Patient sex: F
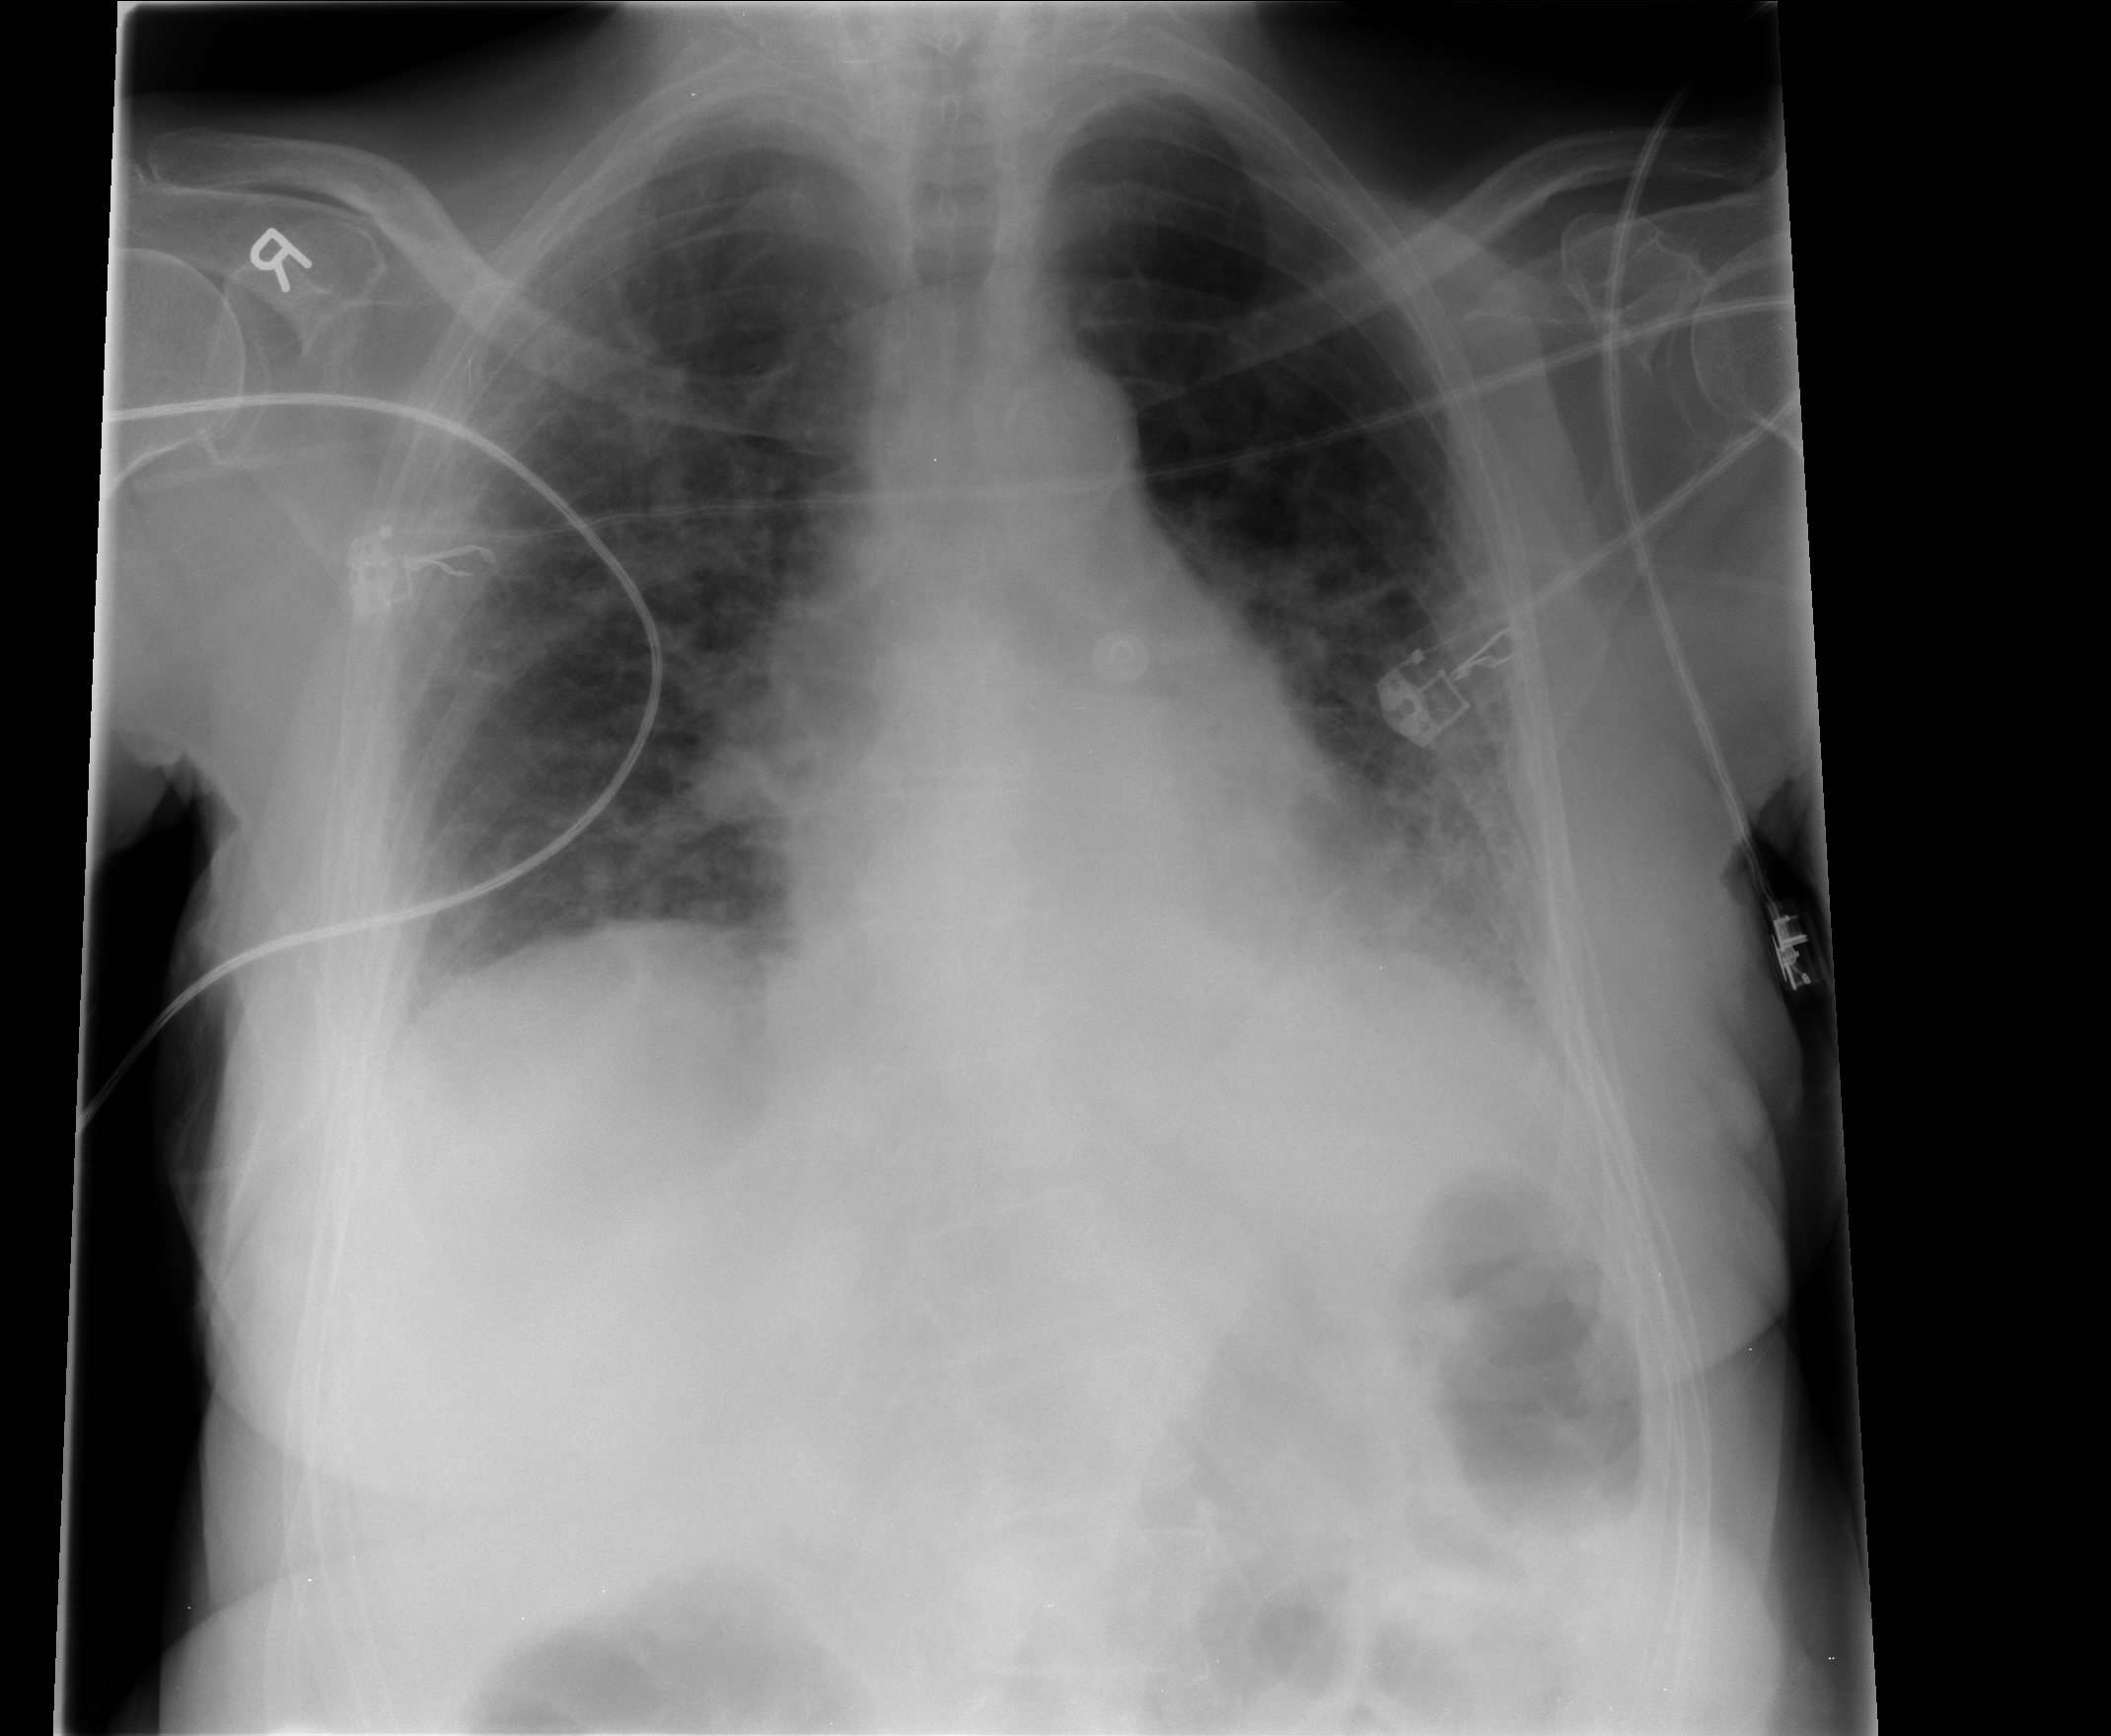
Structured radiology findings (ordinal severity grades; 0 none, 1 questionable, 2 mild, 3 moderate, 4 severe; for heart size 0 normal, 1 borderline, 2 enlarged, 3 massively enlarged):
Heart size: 2
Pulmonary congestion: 2
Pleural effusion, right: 0
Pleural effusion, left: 1
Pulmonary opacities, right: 0
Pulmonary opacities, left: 2
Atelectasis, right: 1
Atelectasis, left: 2